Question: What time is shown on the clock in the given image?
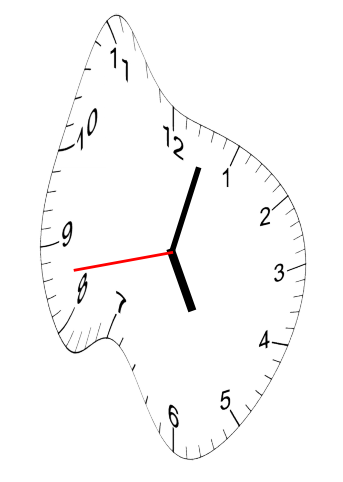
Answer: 05:02:43